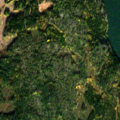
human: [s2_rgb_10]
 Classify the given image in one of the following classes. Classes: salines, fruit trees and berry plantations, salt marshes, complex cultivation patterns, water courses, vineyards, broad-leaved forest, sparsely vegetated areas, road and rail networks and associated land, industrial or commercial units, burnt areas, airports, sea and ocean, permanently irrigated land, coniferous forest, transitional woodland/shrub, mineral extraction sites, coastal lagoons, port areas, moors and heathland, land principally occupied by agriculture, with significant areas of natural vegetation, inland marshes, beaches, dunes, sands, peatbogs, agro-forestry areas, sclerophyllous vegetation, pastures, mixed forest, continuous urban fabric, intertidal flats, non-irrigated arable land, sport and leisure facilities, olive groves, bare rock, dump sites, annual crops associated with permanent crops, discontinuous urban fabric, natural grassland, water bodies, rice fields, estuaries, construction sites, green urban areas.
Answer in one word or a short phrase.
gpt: non-irrigated arable land, coniferous forest, mixed forest, sea and ocean